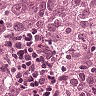
Metastatic tissue present: yes